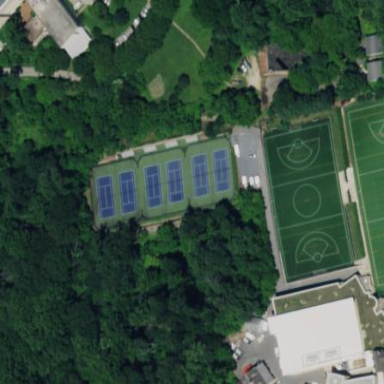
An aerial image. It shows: Tennis court on pitch designated for leisure land.